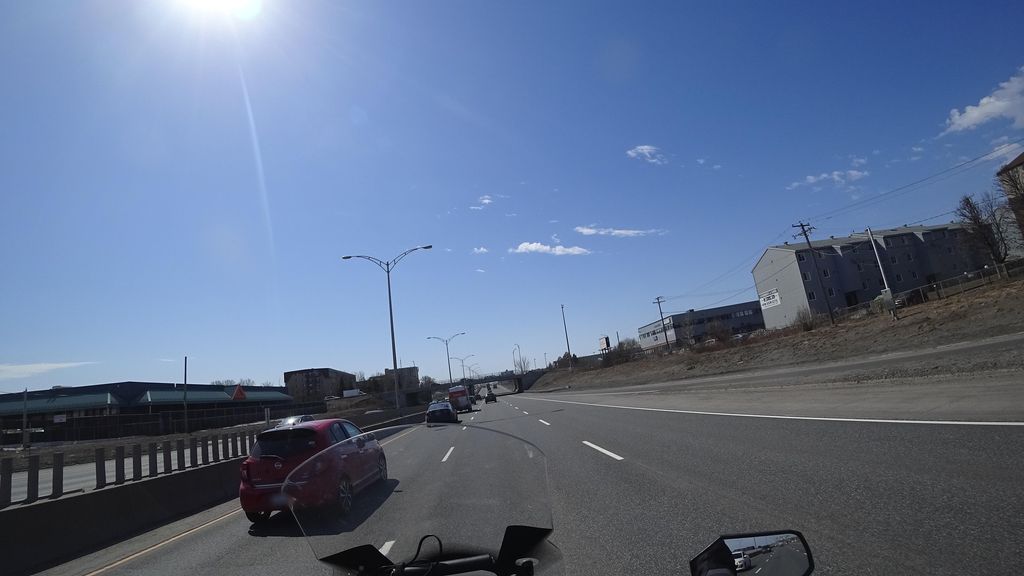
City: quebec_city